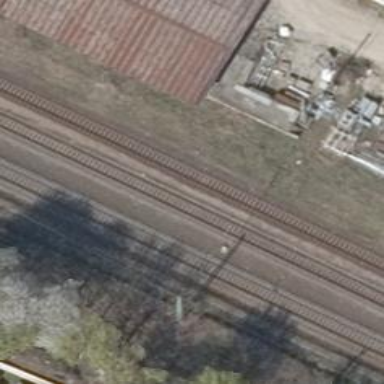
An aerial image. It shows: Abandoned railway yard.